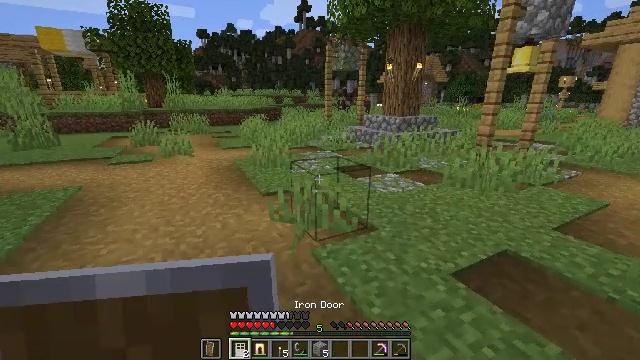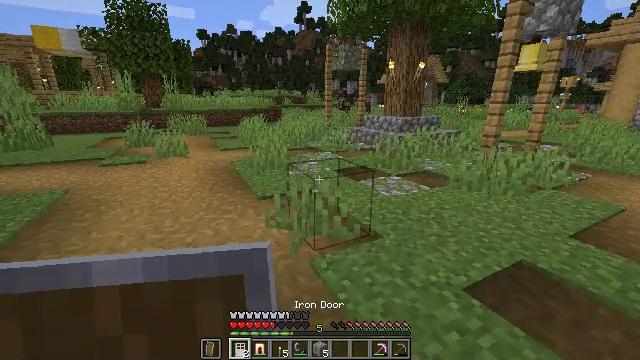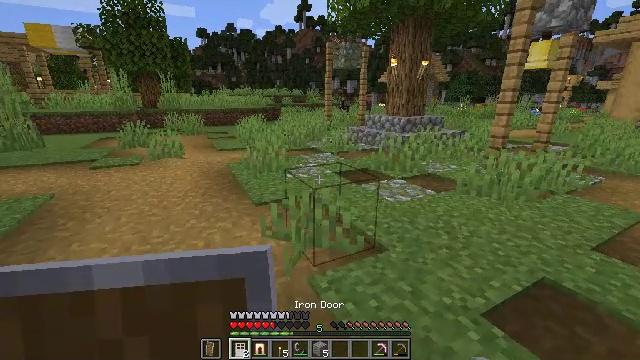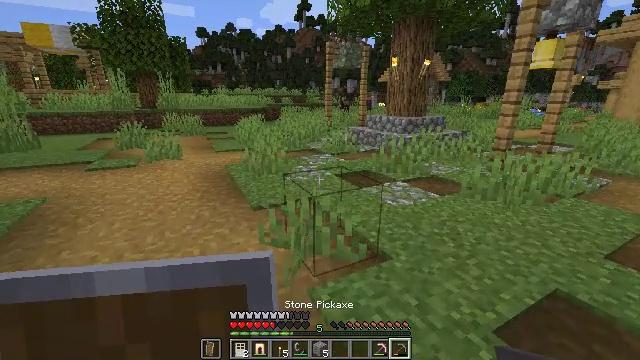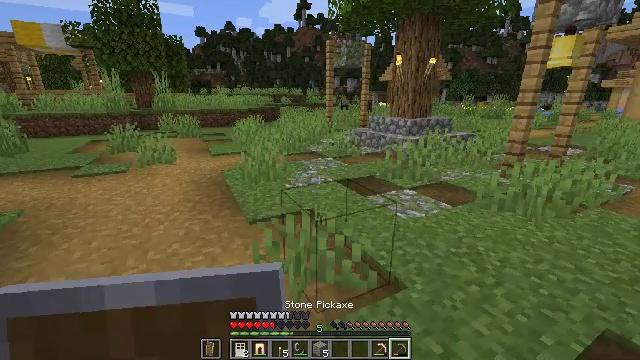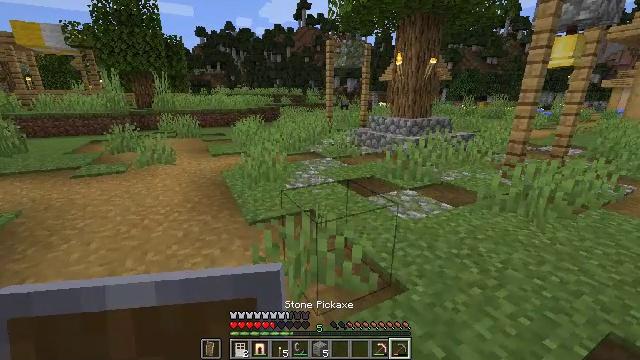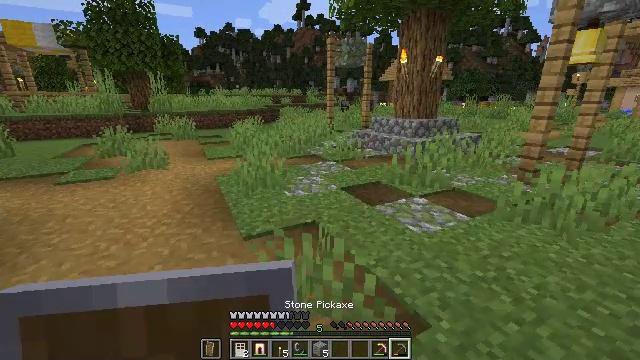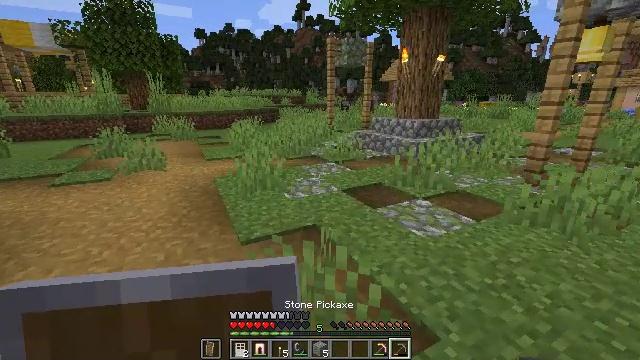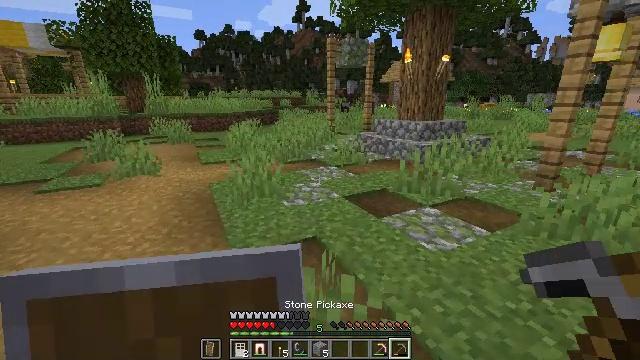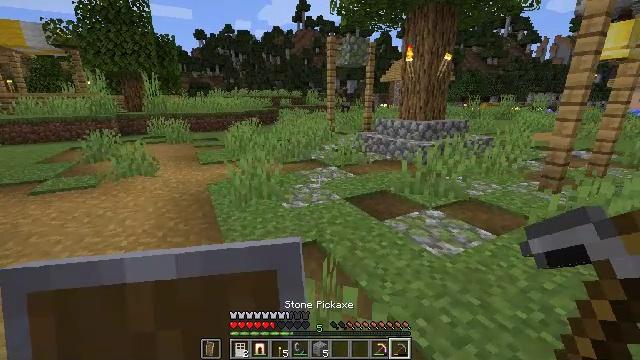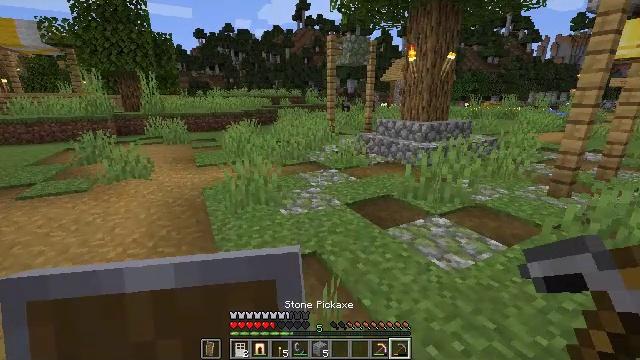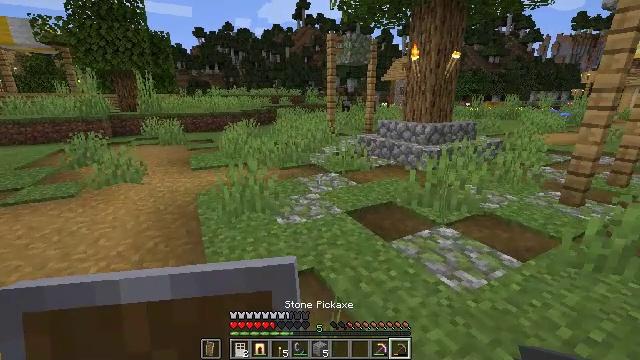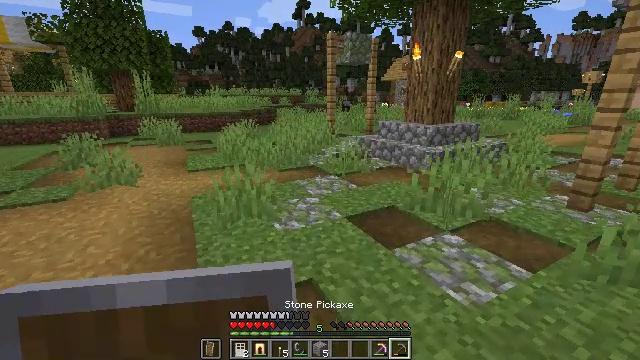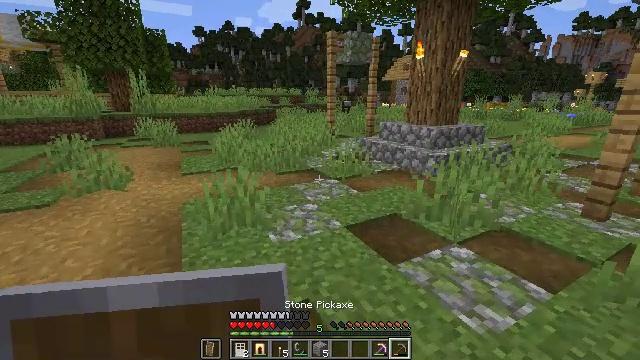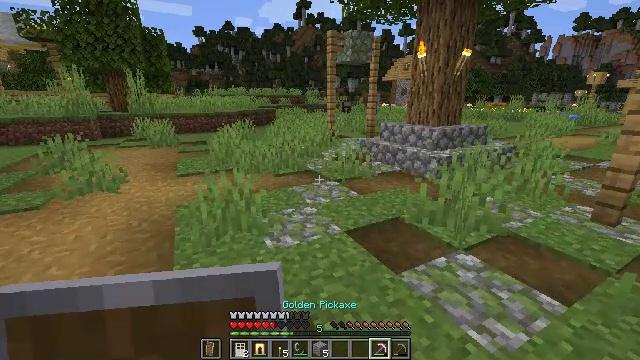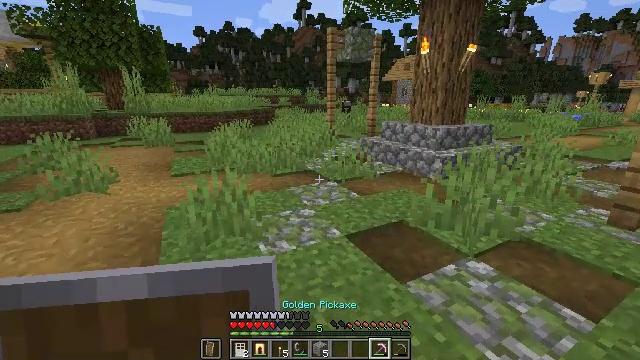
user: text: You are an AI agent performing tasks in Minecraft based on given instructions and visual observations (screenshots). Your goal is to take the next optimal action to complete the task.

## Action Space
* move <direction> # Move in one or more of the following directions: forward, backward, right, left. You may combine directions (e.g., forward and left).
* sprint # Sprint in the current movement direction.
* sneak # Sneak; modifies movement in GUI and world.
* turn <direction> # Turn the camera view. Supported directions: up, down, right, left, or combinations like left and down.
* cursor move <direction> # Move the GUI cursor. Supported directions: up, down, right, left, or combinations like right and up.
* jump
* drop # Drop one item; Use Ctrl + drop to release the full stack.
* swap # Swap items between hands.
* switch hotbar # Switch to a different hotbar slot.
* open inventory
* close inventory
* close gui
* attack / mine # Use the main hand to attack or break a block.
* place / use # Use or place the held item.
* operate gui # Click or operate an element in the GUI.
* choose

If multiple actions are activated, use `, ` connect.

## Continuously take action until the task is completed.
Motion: motion action
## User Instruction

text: Collect oak log for crafting.
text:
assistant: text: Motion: move forward
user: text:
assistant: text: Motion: move forward
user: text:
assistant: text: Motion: move forward
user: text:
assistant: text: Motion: move forward
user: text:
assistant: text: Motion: move forward
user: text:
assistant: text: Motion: move forward
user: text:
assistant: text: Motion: move forward
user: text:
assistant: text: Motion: move forward
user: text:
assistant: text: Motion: move forward
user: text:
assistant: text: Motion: move forward
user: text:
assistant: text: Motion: move forward
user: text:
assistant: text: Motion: move forward
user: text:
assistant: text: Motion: move forward
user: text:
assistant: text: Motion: move forward
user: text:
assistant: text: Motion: move forward
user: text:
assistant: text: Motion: move forward
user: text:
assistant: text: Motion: move forward
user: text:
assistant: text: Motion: move forward, turn right
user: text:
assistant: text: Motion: move forward, turn right and up
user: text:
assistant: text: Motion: move forward, turn right and up
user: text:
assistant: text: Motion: move forward, turn right and up
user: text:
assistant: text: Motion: move forward
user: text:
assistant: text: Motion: move forward, turn up
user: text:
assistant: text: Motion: move forward, turn left and up
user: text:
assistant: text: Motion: move forward, turn left and up
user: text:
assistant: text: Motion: move forward, turn left and up
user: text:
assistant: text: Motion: move forward
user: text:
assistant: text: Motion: move forward
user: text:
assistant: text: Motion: move forward
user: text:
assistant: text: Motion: move forward